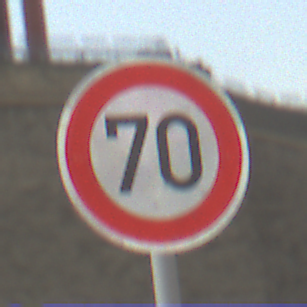
Verkehrszeichen: Geschwindigkeit70
Umgebung: Outdoor, Suburban
Tageszeit: MorningAfternoon
Wetter: Clear
Licht: Natural
Jahreszeit: NotSpecified
Kontrast: HighContrast